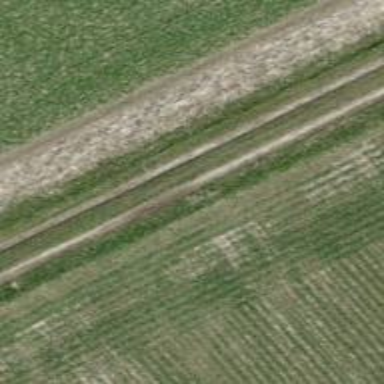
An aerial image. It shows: Track with grade 3 surface.